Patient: sex M, age 32
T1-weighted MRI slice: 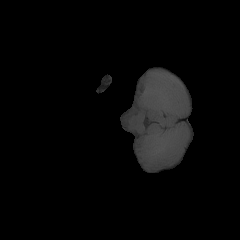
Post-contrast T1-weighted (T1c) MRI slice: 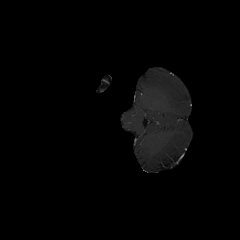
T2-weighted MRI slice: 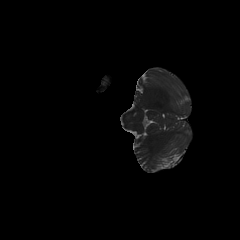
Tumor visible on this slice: no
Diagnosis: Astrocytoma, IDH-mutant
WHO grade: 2